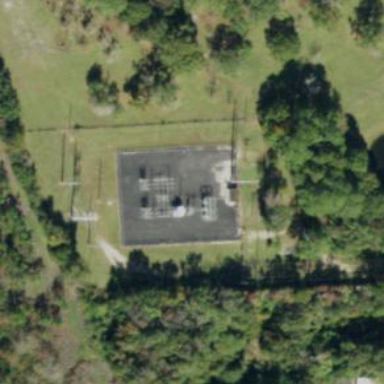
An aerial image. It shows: Distribution power substation secured by fence.